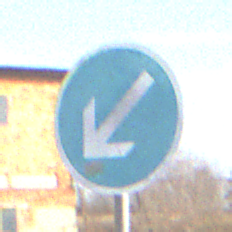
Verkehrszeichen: VorgeschriebeneVorbeifahrtLinks
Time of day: MorningAfternoon
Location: Outdoor (Suburban)
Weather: PartlyCloudy
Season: NotSpecified
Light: Natural